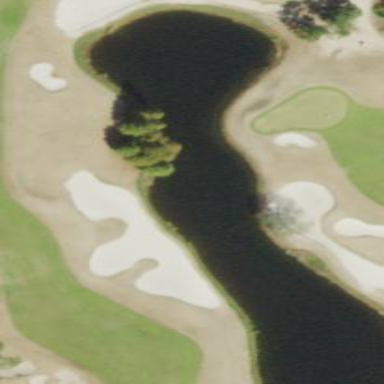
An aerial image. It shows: Sand bunker on golf course.